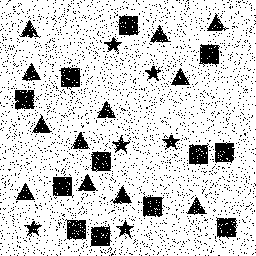
Squares: 12
Triangles: 12
Stars: 6
Total shapes: 30